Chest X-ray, AP view. Patient: 37 years old, sex F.
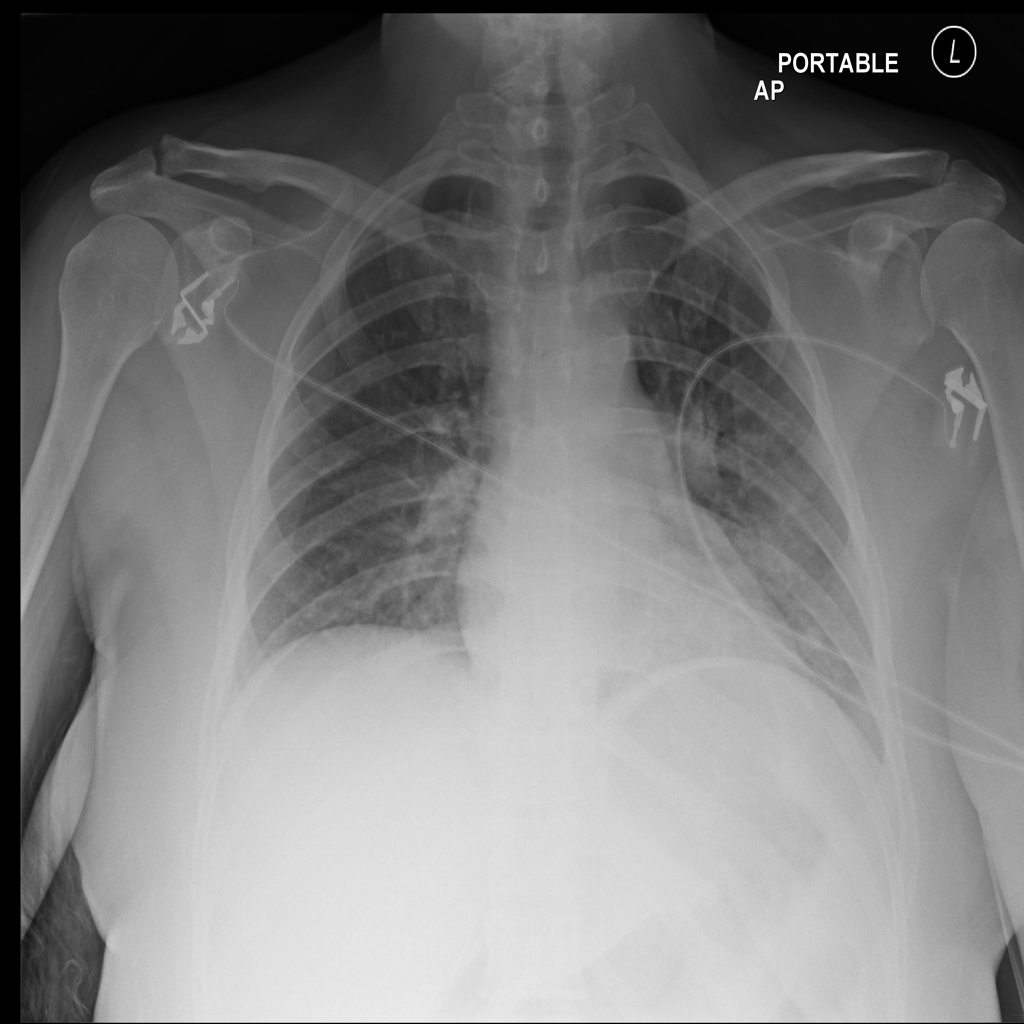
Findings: No Finding